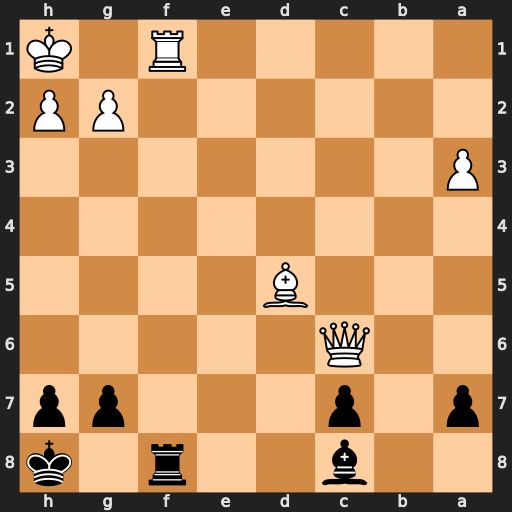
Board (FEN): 2b2r1k/p1p3pp/2Q5/3B4/8/P7/6PP/5R1K
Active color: b
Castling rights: -
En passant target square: -
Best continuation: Rxf1#